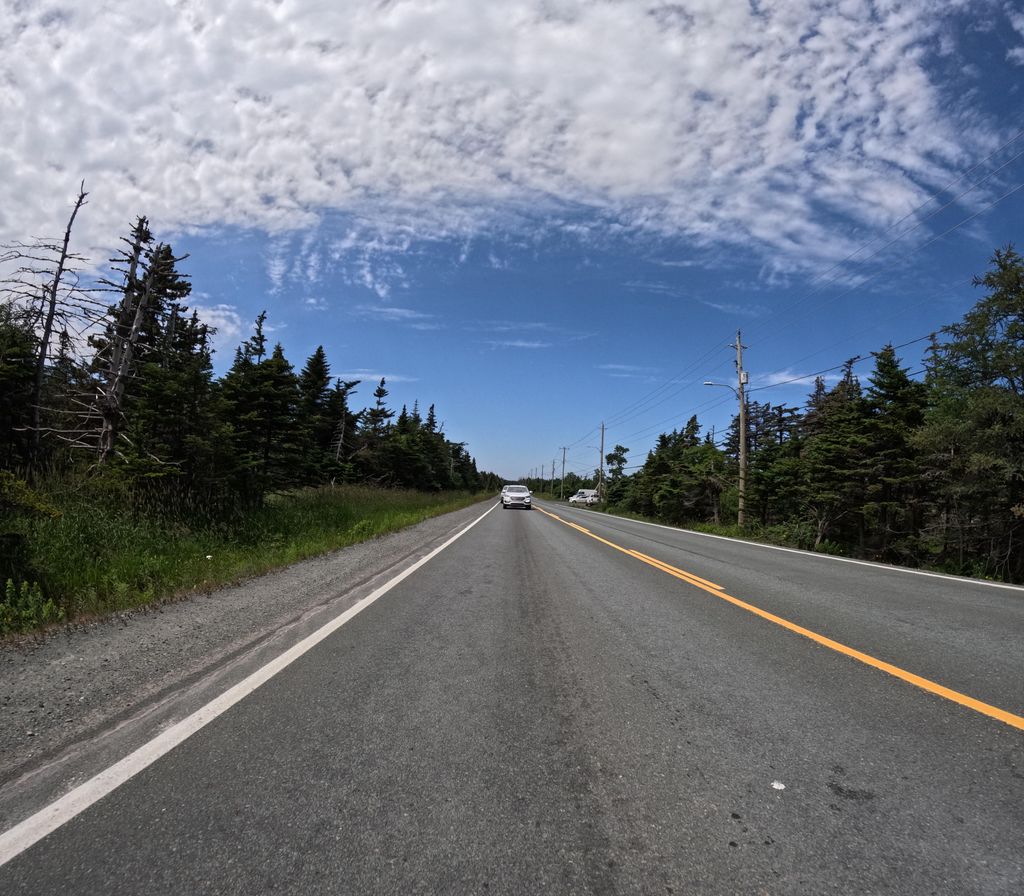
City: st_johns